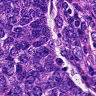
Metastatic tissue present: yes